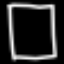
Label: square